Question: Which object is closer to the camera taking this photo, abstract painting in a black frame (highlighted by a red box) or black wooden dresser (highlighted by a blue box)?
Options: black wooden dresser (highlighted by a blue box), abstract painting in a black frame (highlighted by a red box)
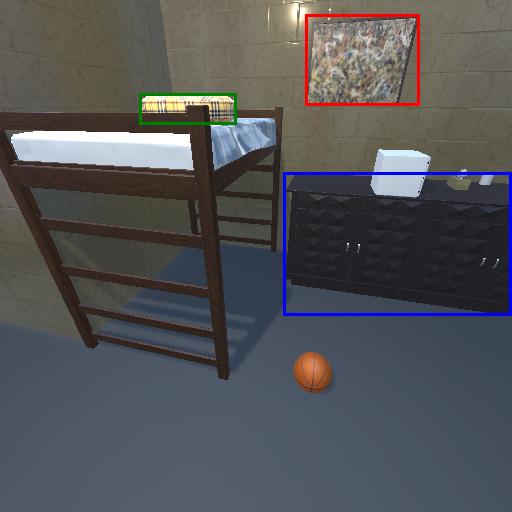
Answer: black wooden dresser (highlighted by a blue box)